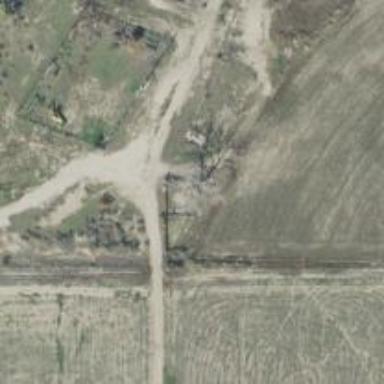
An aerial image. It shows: Abandoned railway.